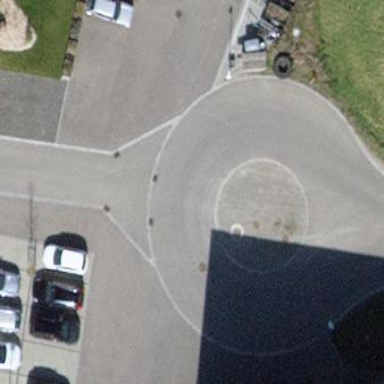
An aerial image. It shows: Residential road with asphalt surface surrounding roundabout. There are no sidewalks present.